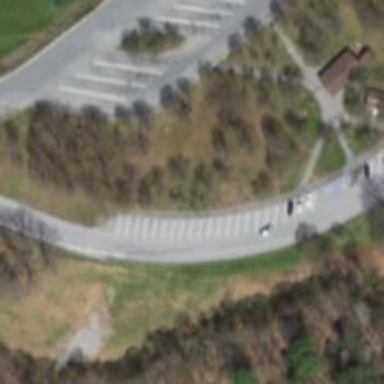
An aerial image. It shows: Rest area on the road.